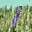
Label: 1